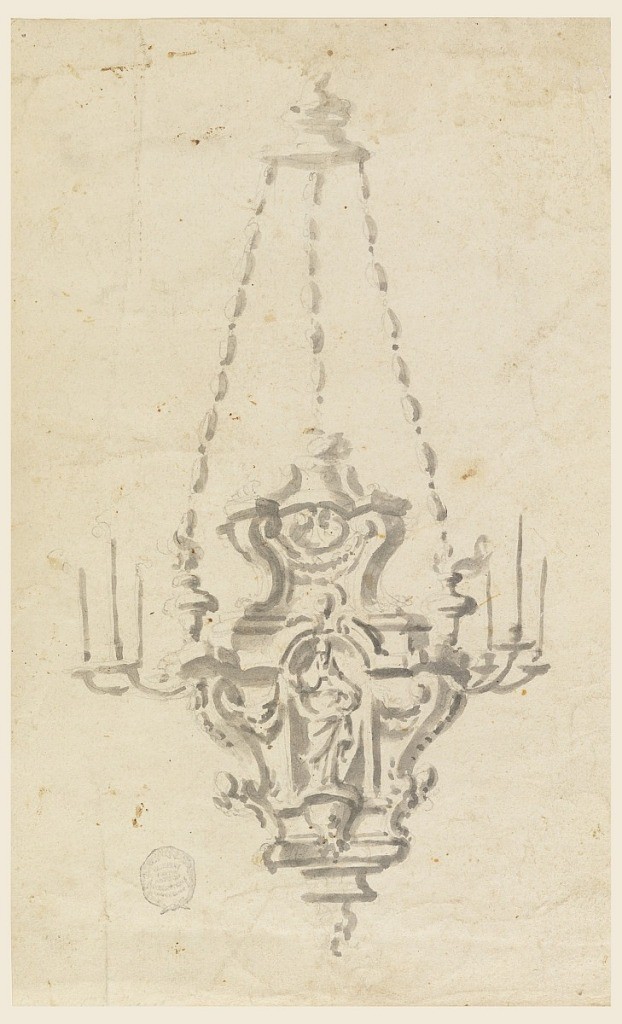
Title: Design for an Altar Lamp
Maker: Filippo Marchionni, Italian, 1732–1805
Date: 1750–1805
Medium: Brush and watercolor, graphite on paper
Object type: Drawing
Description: Study of chandelier.